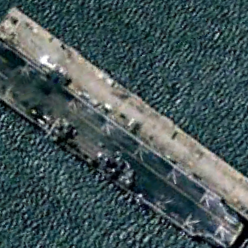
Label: assault